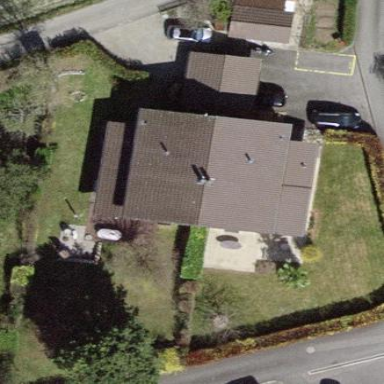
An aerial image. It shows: Simple house.